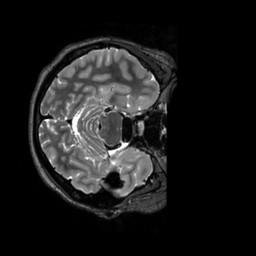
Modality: T2w
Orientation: axial
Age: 22
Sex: female
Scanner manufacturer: siemens
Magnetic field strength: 3 T
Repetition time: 3.2 s
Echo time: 0.728 s